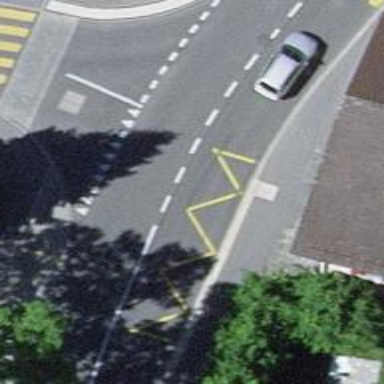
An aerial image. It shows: Bus stop with designated stop position for public transport.